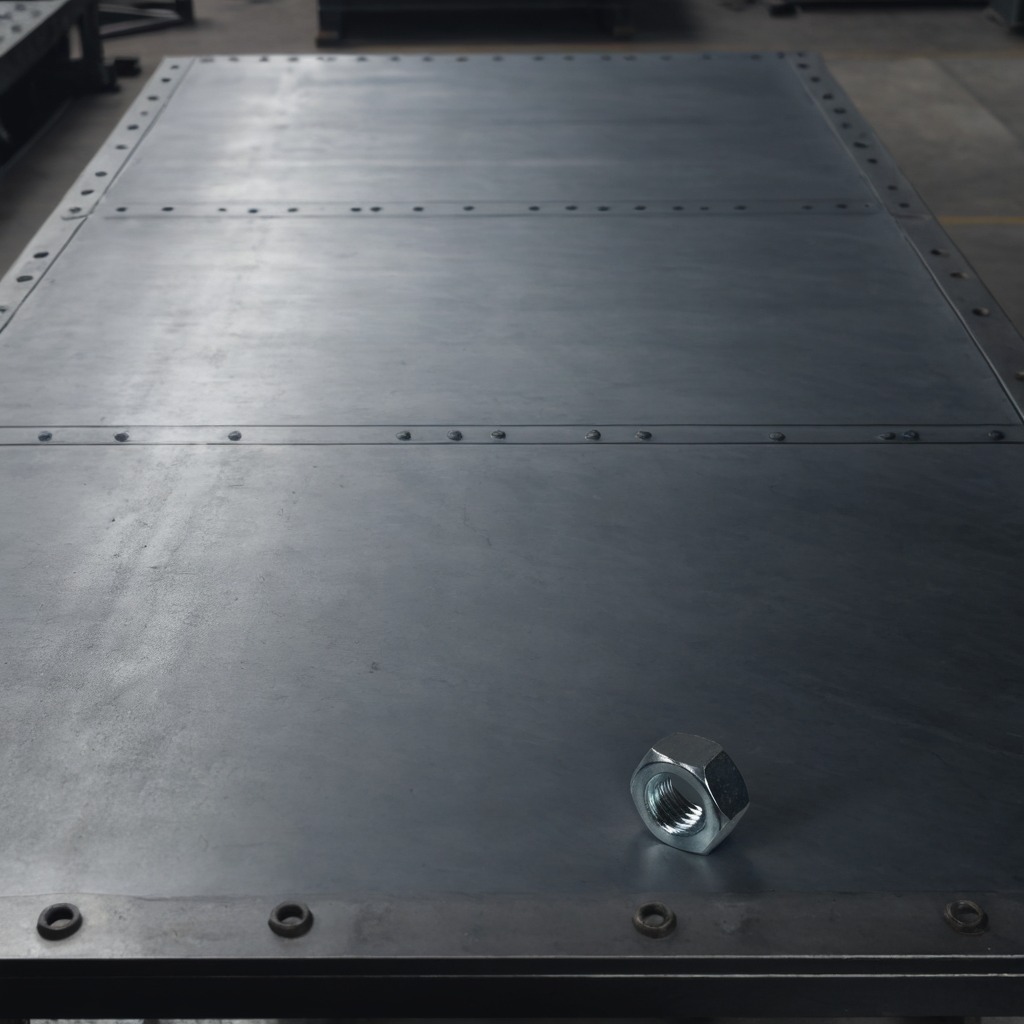
A metal nut is lying on the cold steel table in a mining workshop.